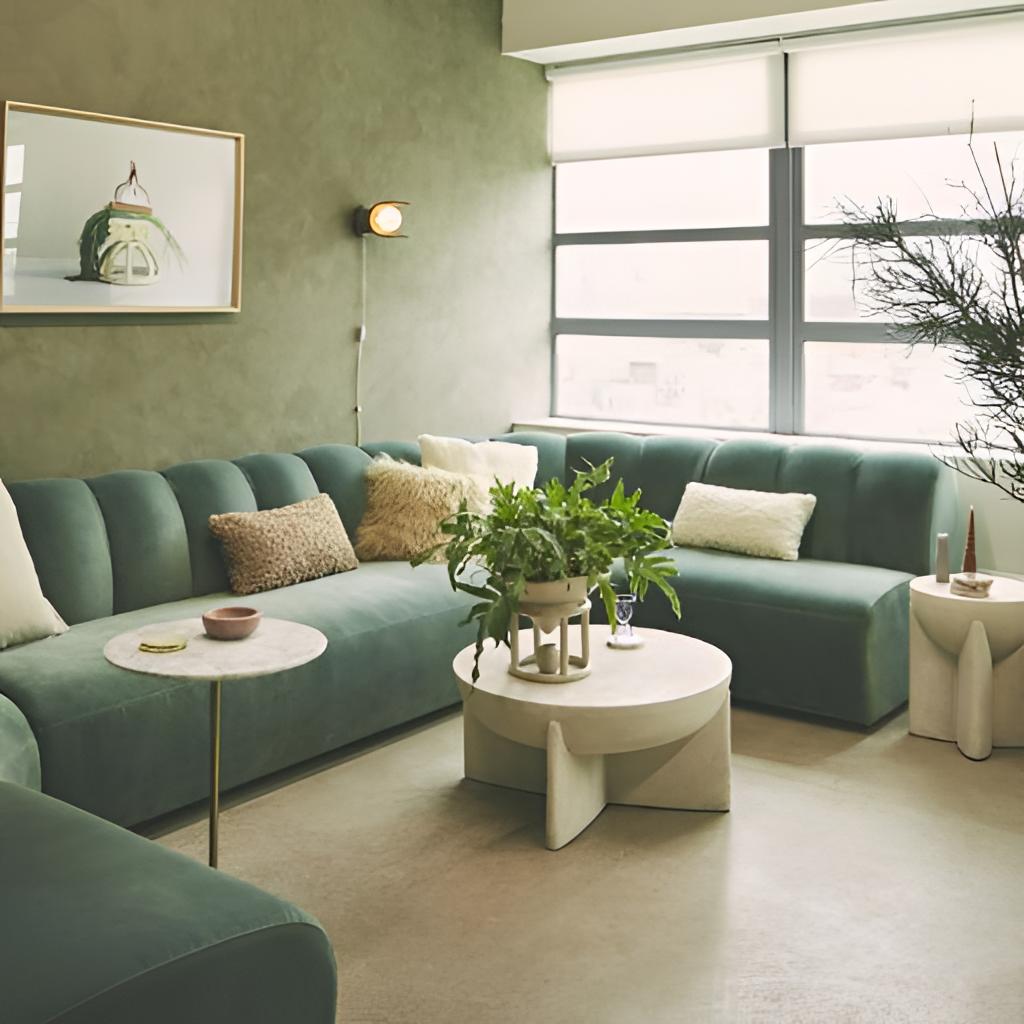
teal velvet sectional sofa, living room, tile flooring, with large square pattern, contemporary, paint wallpaper, with solid pattern